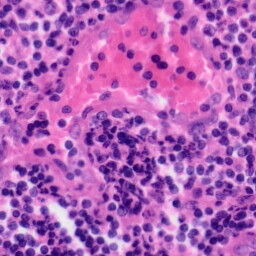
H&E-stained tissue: Tonsil